Question: I have a template which provides functionality of jQuery DataTables. But I am not able to scroll the table horizontally. When I add columns they just don't come in view
Below is the HTML code
'''
<h3>Trainer Deletion</h3>
<div class="table-responsive">
<table id="example-datatable" class=" table-condensed table-bordered">
<thead>
<tr>
<th></th>
<th>Trainer ID</th>
<th>Name</th>
<th>Gender</th>
<th>Age</th>
<th>Description</th>
<th>Primary Mobile Number</th>
<th>Secondary Number</th>
<th>Base City</th>
<th>Base Location</th>
<th>Work Location</th>
<th>Education</th>
<th>Trainer Since</th>
<th>ID Proof</th>
<th>Certificates</th>
<th>Email</th>
<th>Email Verify</th>
<th>Not Available on</th>
<th>Style</th>
</tr>
</thead>
<tbody>
<?php
include("db.php");
$sql="select * from trainer";
$result=mysqli_query($conn, $sql);
?>
<?php while($row=mysqli_fetch_array($result)) { ?>
<tr>
<td class="text-center"><?php echo"<input type='checkbox' name=id[] value='$row[trainer_id]'>"; ?></td>
<td class="text-center"><?php echo"$row[trainer_id]";?></td>
<td class="text-center"><?php echo"$row[Name]";?></td>
<td class="text-center"><?php echo">$row[Gender]";?></td>
<td class="text-center"><?php echo"$row[Age]";?></td>
<td class="text-center"><?php echo"$row[Description]";?></td>
<td class="text-center"><?php echo"$row[Primary_mobile_number]";?></td>
<td class="text-center"><?php echo"$row[Secondary_number]";?></td>
<td class="text-center"><?php echo"$row[Base_city]";?></td>
<td class="text-center"><?php echo"$row[Base_Location]";?></td>
<td class="text-center"><?php echo"$row[Work_location]";?></td>
<td class="text-center"><?php echo"$row[Education]";?></td>
<td class="text-center"><?php echo"$row[Trainer_since]";?></td>
<td class="text-center"><?php echo"$row[Id_proof]";?></td>
<td class="text-center"><?php echo"$row[Certificates]";?></td>
<td class="text-center"><?php echo"$row[email]";?></td>
<td class="text-center"><?php echo"$row[email_verify]";?></td>
<td class="text-center"><?php echo"$row[not_available_on]";?></td>
<td class="text-center"><?php echo"$row[Style]";?></td>
</tr>
<?php } ?>
</tbody>
</table>
</div>
'''
Below is the screen shot

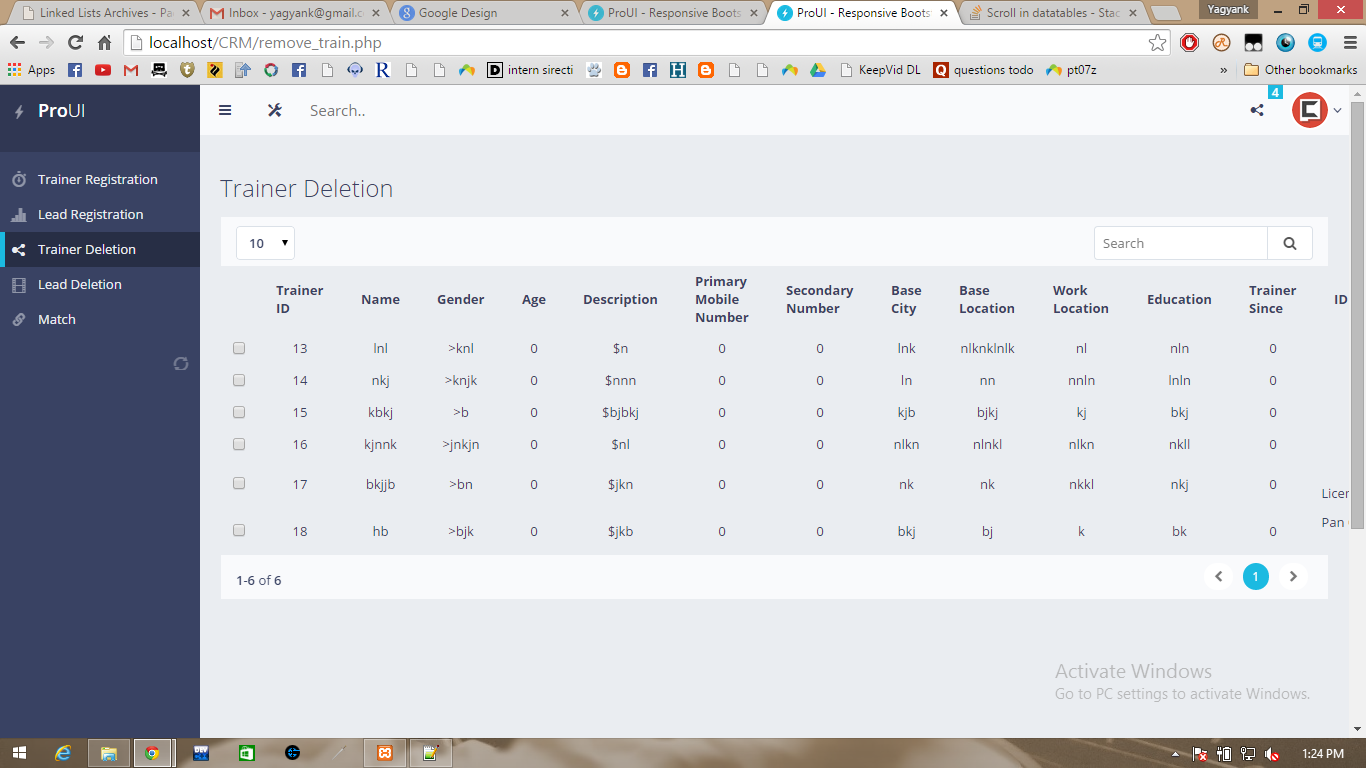
Answer: If you add:
'''
style="overflow-x:auto;"
'''
to
'''
<div style="overflow-x:auto;" class="table-responsive">
'''
That show allow you to scroll when it overlap the container.